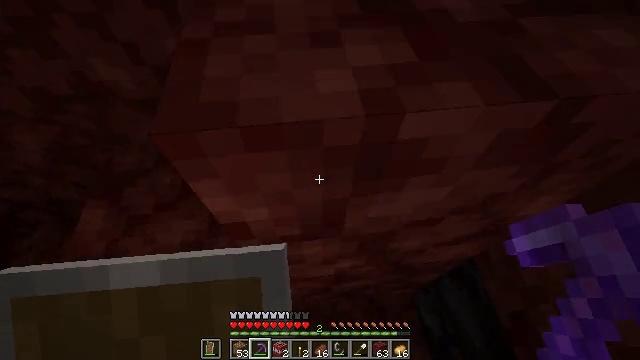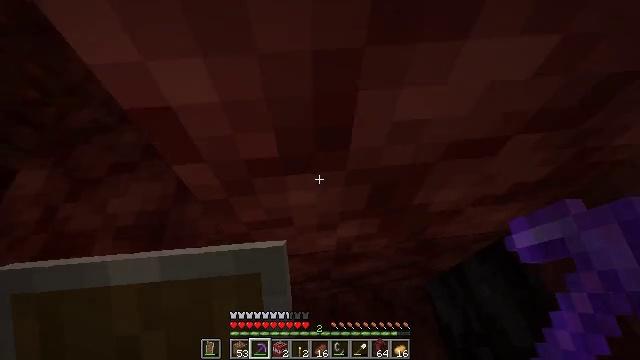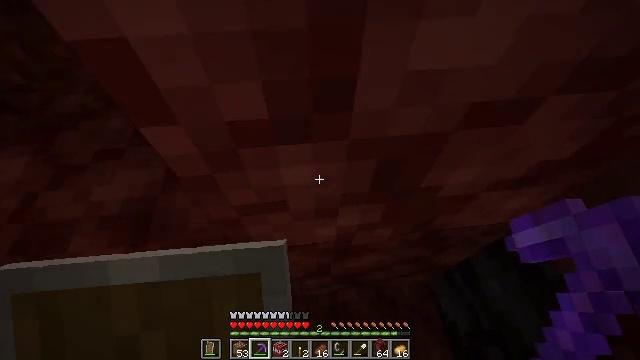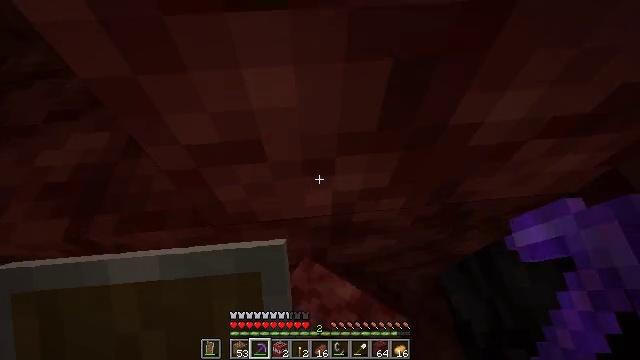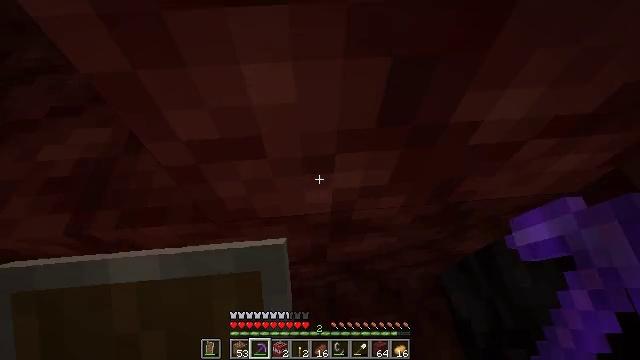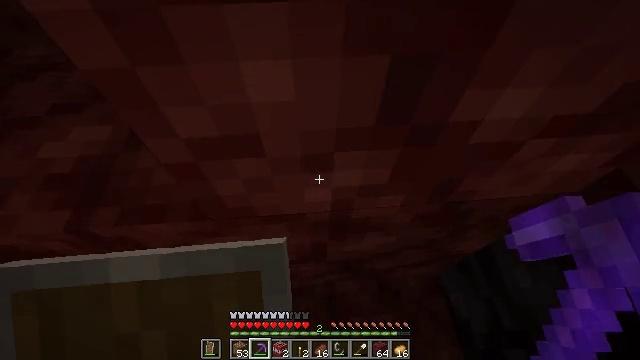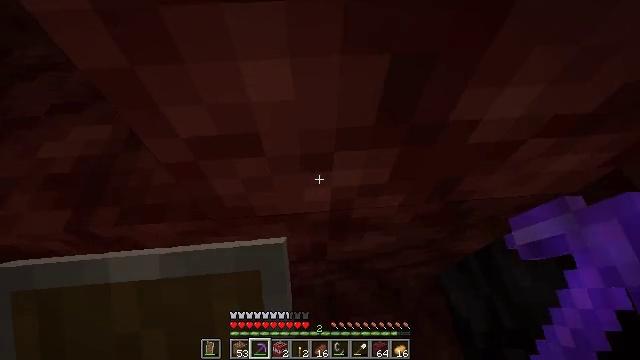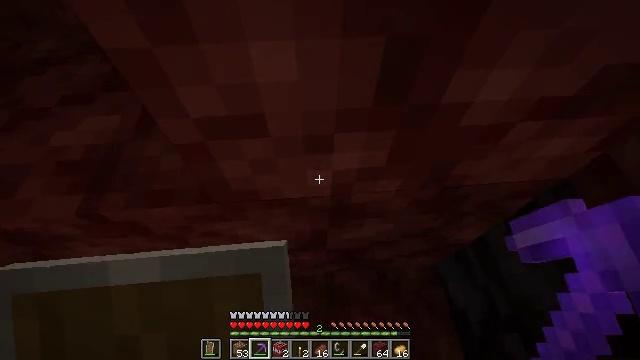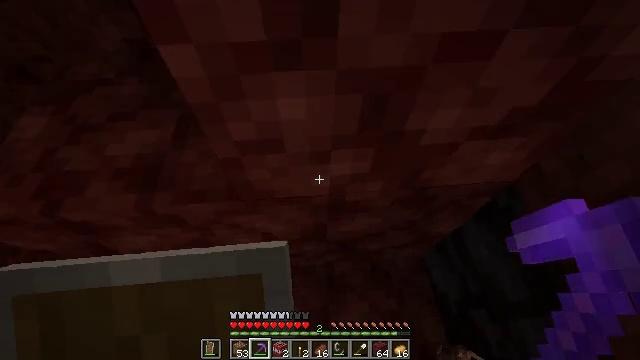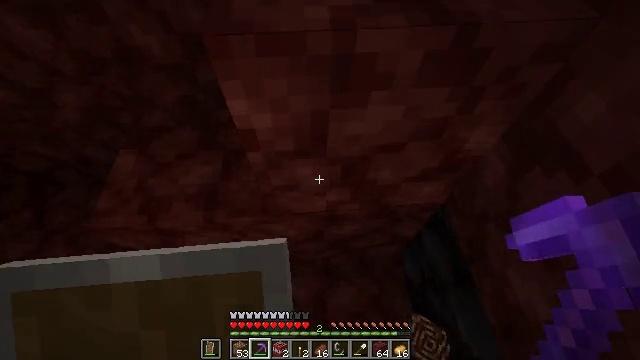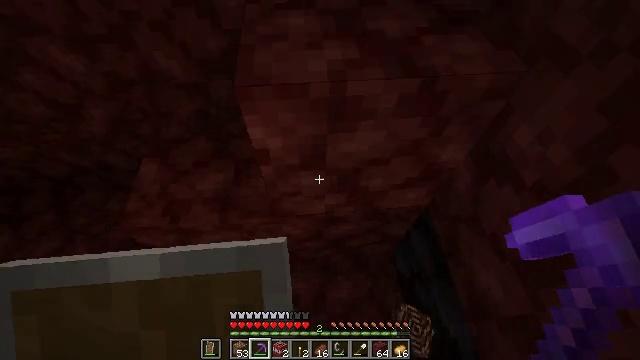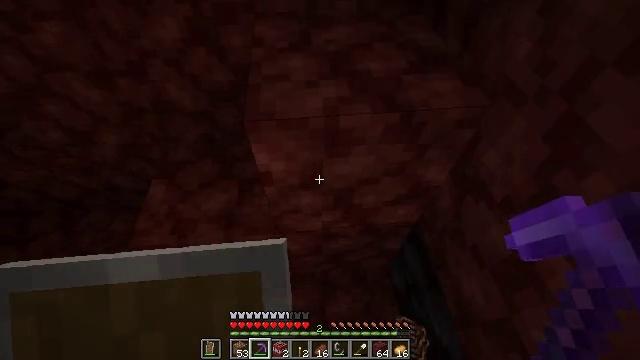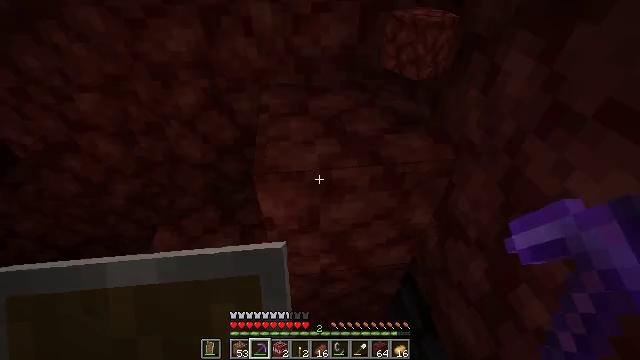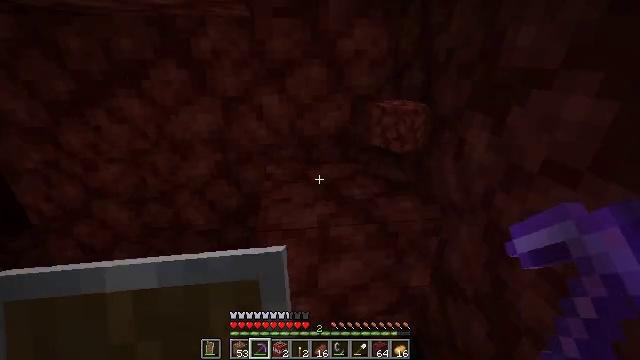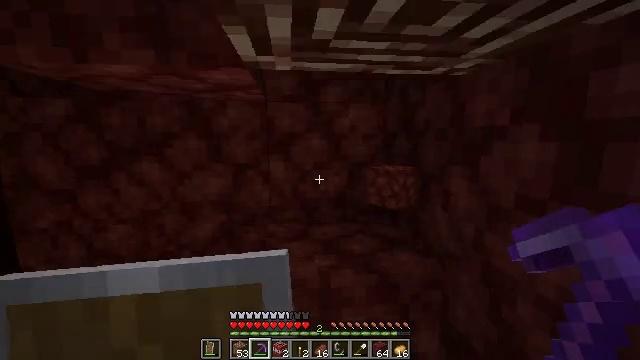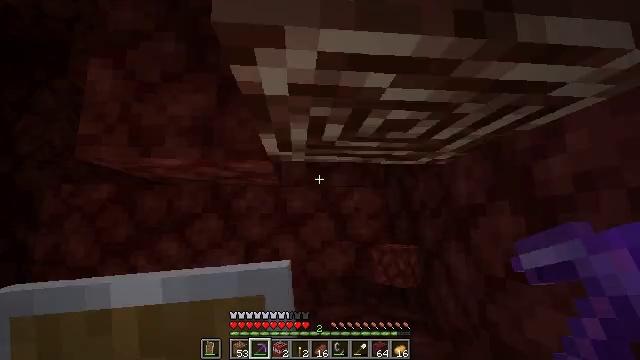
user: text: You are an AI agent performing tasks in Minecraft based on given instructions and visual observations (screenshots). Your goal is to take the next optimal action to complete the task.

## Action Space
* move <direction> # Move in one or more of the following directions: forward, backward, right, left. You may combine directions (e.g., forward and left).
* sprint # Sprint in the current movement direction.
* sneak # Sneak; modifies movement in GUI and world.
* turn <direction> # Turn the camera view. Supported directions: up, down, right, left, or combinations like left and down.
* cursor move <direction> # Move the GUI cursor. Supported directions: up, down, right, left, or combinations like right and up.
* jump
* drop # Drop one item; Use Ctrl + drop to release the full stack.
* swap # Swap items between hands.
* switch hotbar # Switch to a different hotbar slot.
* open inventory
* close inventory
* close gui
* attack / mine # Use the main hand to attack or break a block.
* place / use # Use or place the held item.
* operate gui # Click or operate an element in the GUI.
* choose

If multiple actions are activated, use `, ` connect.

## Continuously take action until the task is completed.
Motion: motion action
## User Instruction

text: Use a strong pickaxe to gather ancient debris.
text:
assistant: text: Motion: no_op
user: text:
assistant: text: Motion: no_op
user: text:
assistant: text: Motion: no_op
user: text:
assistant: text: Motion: no_op
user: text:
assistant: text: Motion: no_op
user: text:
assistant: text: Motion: no_op
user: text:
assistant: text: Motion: move back
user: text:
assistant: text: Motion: move back, jump
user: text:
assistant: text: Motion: move back, jump
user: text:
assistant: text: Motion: move back, jump
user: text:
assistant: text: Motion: move back, turn up, jump
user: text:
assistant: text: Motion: move back, turn right and up, jump
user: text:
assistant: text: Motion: move back, turn up
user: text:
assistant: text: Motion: move back, turn up
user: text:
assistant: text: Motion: move back, turn left and up
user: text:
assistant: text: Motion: turn left and up
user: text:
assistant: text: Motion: turn right and up
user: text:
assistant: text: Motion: turn right and up
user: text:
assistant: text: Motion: turn right and up
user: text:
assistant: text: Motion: turn right and up
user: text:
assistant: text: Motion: turn up
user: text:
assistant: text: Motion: no_op
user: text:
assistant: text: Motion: no_op
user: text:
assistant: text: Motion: turn left and down
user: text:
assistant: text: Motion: turn left and down
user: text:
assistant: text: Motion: turn left and down
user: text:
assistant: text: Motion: turn down
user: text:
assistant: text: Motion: turn down
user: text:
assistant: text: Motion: attack / mine
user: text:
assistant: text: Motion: attack / mine